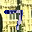
Label: 7